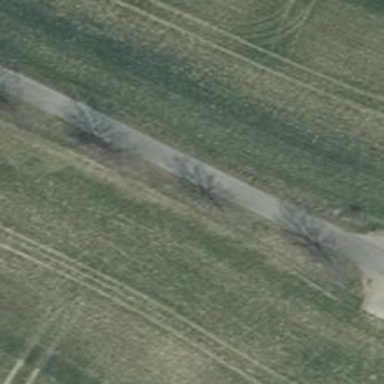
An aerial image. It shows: Avenue of trees.